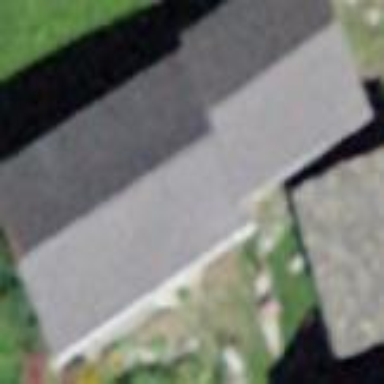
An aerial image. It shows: Barn.